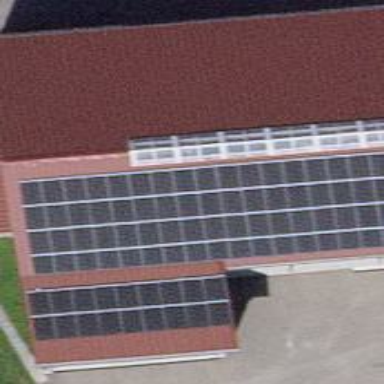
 consisting of solar photovoltaic panels."